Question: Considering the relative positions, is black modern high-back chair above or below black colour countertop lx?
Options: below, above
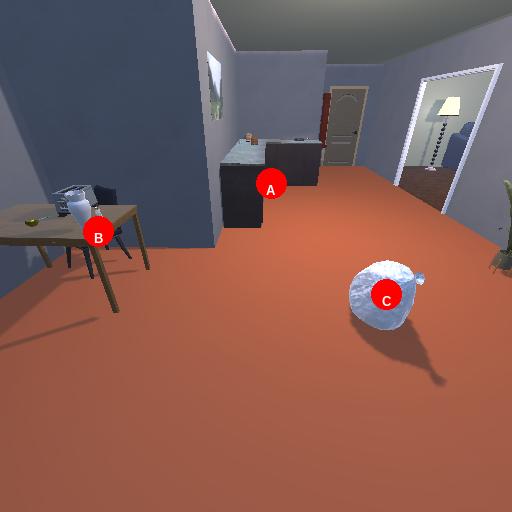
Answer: below